二年级 · 算术
看图写算式。

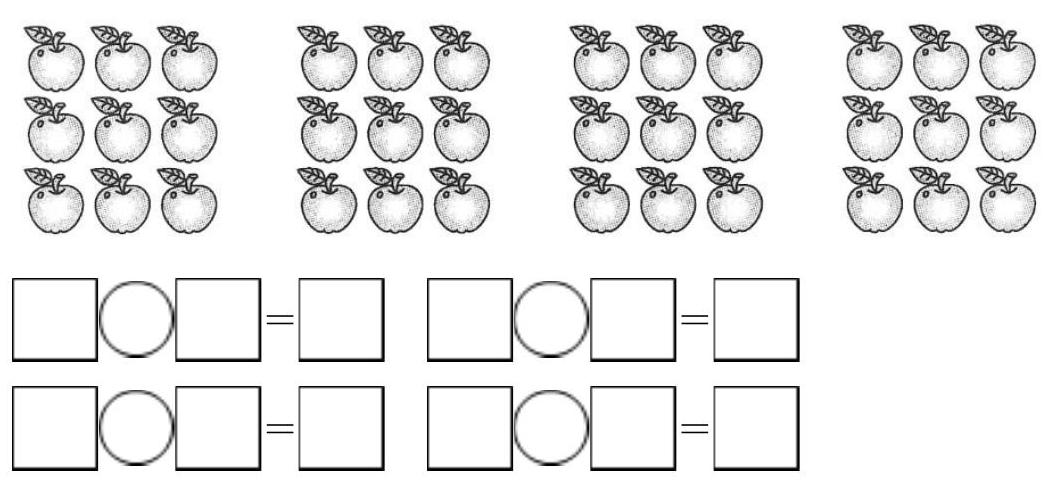
答案: $36 \div 9=4 ; 36 \div 4=9$

$9 \times 4=36 ; 4 \times 9=36$